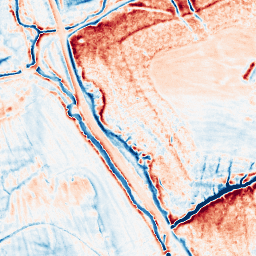
Category: classical
Decomposition family: uniform
Decomposition parameters: size: 10
Upsampling method: bspline
Upsampling parameters: scale: 2
Upsampling scale: 2